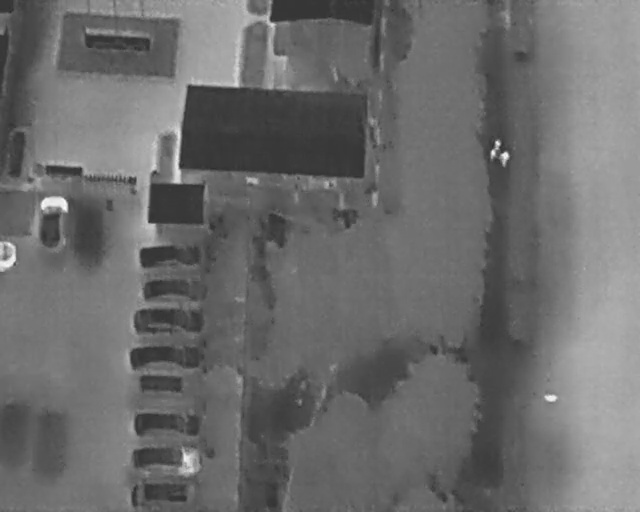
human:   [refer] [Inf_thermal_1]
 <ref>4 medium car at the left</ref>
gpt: <box>[[24, 55, 28, 69, 2], [25, 50, 29, 63, 2], [24, 43, 28, 56, 2], [3, 40, 12, 46, 2]]</box>

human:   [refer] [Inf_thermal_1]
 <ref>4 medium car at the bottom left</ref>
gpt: <box>[[23, 89, 28, 103, 2], [23, 82, 28, 97, 2], [23, 75, 28, 89, 2], [23, 62, 28, 77, 2]]</box>